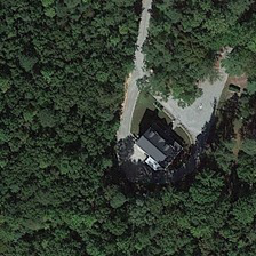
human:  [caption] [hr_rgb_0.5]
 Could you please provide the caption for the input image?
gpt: A house was built at the end of a road in the forest.

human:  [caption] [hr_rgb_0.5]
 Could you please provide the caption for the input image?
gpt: a house is built at the end of a road in the forest a.

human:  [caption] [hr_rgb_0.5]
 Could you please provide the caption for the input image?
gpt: A house is built at the end of the road in the forest.

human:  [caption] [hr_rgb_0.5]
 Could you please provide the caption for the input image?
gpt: a road stretches from this house through the forest .

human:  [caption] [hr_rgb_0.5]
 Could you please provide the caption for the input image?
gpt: The house is at the end of the Boulevard.